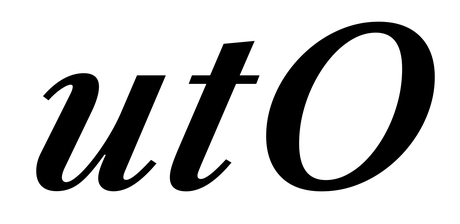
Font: LibreCaslonText-Italic_SemiBold_Italic